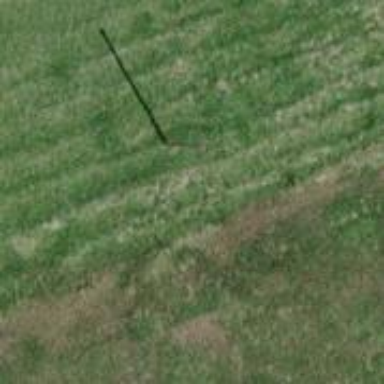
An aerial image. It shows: Power pole.